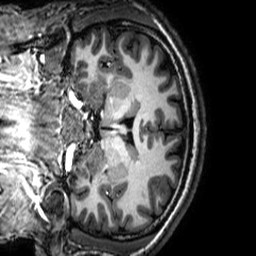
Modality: T1w
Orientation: coronal